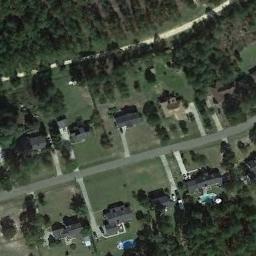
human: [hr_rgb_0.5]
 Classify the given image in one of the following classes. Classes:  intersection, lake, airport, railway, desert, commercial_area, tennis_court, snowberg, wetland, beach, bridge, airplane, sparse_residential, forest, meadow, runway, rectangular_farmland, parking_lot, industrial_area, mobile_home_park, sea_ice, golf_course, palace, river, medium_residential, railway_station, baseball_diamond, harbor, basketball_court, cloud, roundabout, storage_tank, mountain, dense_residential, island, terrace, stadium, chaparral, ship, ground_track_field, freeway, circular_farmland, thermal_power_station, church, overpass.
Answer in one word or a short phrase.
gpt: medium_residential